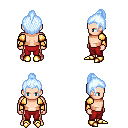
a pixel art fantasy rpg character, male body template, human, light skin, gold arm armor, red pants, white cyan short topknot hairstyle, gold boots, four views (front, back, left, right), 2x2 character sprite sheet, small pixel art, hard edges, no anti-aliasing